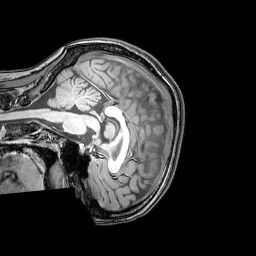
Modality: T1w
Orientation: sagittal
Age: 23
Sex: female
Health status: healthy
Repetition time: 0.081 s
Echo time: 0.037 s